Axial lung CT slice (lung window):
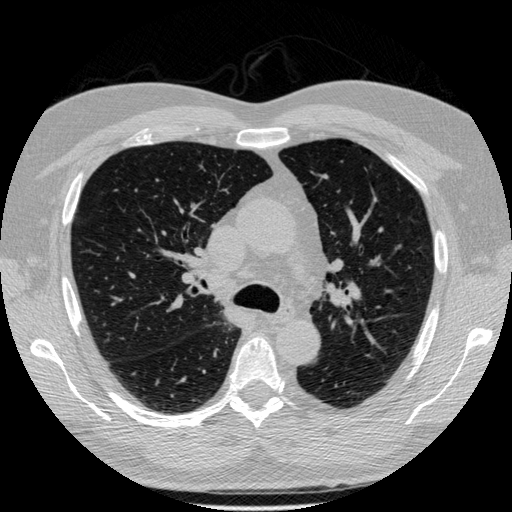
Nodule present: no